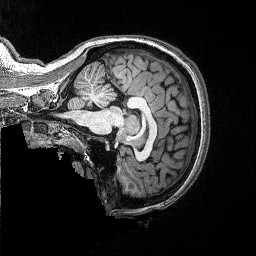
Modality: T1w
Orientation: sagittal
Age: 26
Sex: female
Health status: ill
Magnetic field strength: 3 T
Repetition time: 2.53 s
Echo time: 0.00331 s